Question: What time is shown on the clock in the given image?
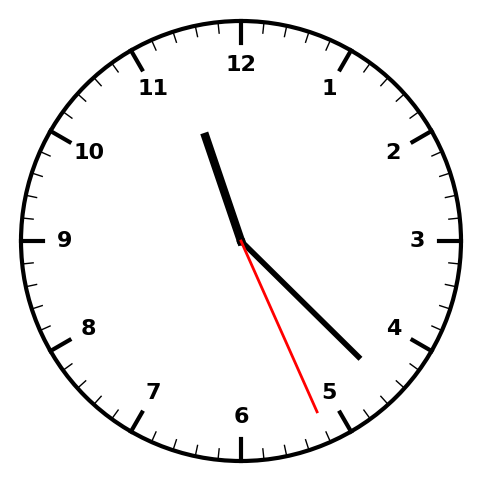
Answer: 11:22:26